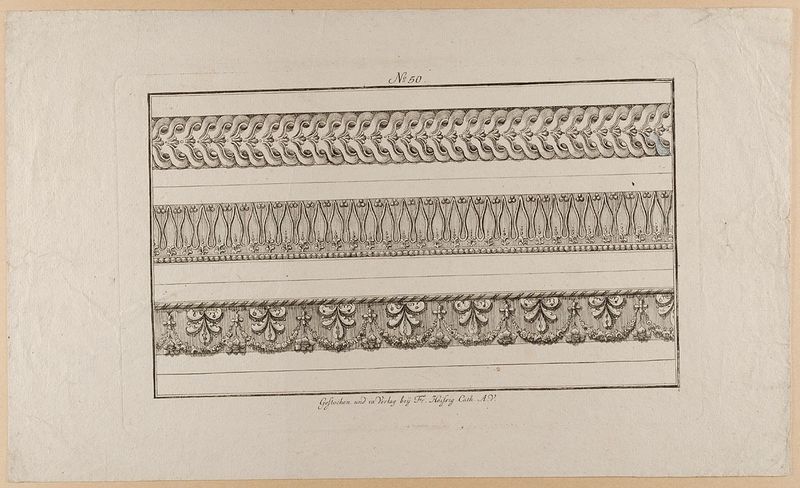
Titel: Drei Friese, Blatt 50 aus einer Folge von Portalen und Friesen
Künstler: Franz Carl Heissig
Standort: Hamburg
Institution: Museum für Kunst und Gewerbe Hamburg
Schlagwörter: ausschnitt, muster, ornament, schrift, papier, grafik, graphik, bordüre, ornamente, verzierung, fotografie, photographie, druckgraphik, schwarz-weiß, druckgrafik, radierung, stich, beschriftung, girlanden, fries, nummerierung, wiederholung, details, kyma, gleichmäßig, beispiel, reproduktionen, blumengewinde, 50, druckerzeugnisse, pflanzenornamente, kymation, ornamentstich, vorlageblätter, blätterdekor